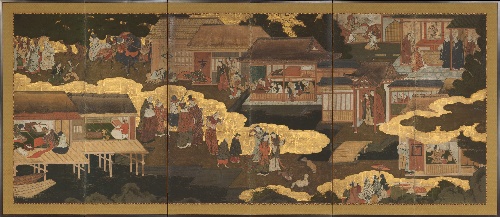
Title: 南蛮屏風|Arrival of the Europeans
Date: first quarter 17th century
Object type: Screens
Classification: Paintings
Medium: Pair of six-panel folding screens; ink, color, gold, and gold leaf on paper
Culture: Japan
Period: Edo period (1615–1868)
Dimensions: Image (each): 41 3/8 in. × 8 ft. 6 5/8 in. (105.1 × 260.7 cm)
Department: Asian Art
Credit line: Mary Griggs Burke Collection, Gift of the Mary and Jackson Burke Foundation, 2015
Accession year: 2015
Repository: Metropolitan Museum of Art, New York, NY
Tags: Houses|Women|Horses